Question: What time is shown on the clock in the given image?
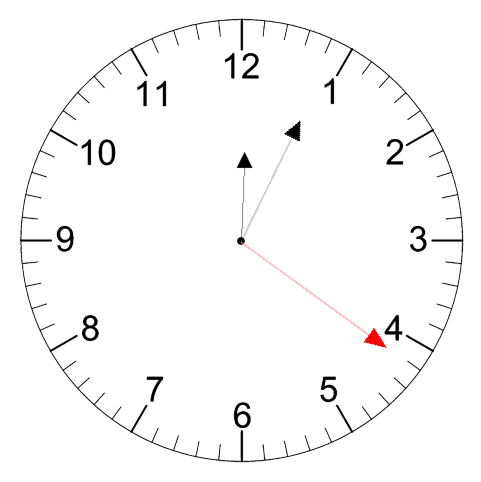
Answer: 12:04:21